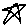
Label: star